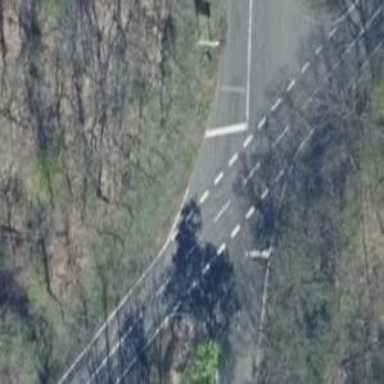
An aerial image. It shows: Stop road.